Question: Count the number of objects in the diagram.
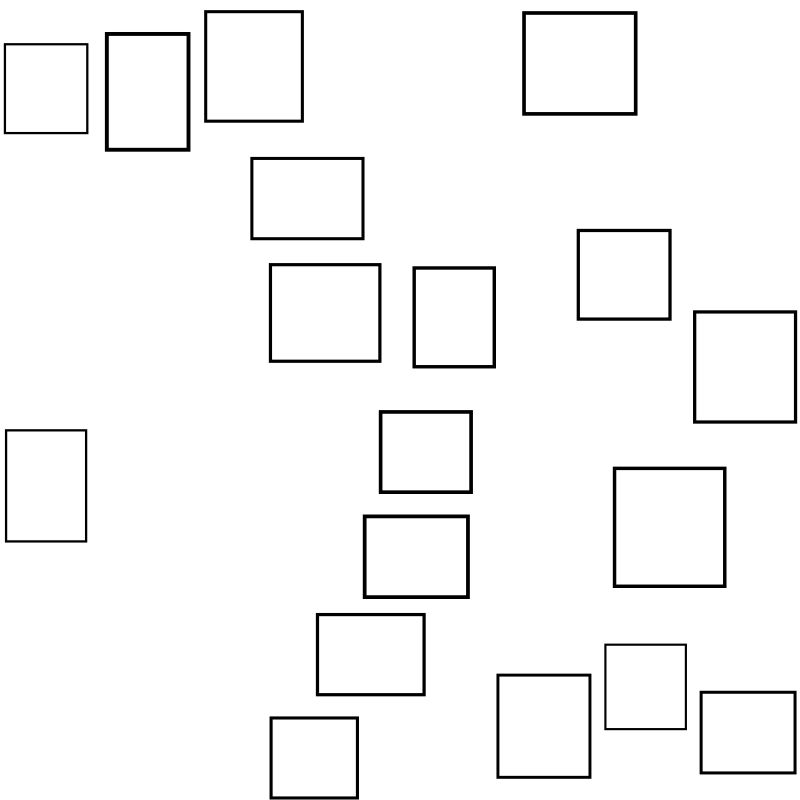
Answer: 18